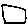
Label: square